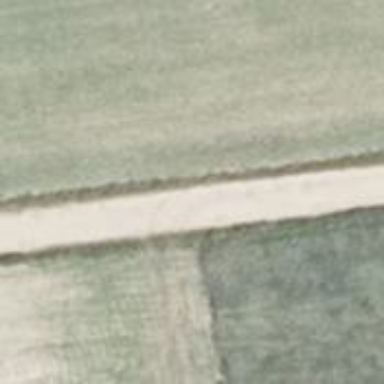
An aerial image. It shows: Dirt track road with grade3 tracktype.